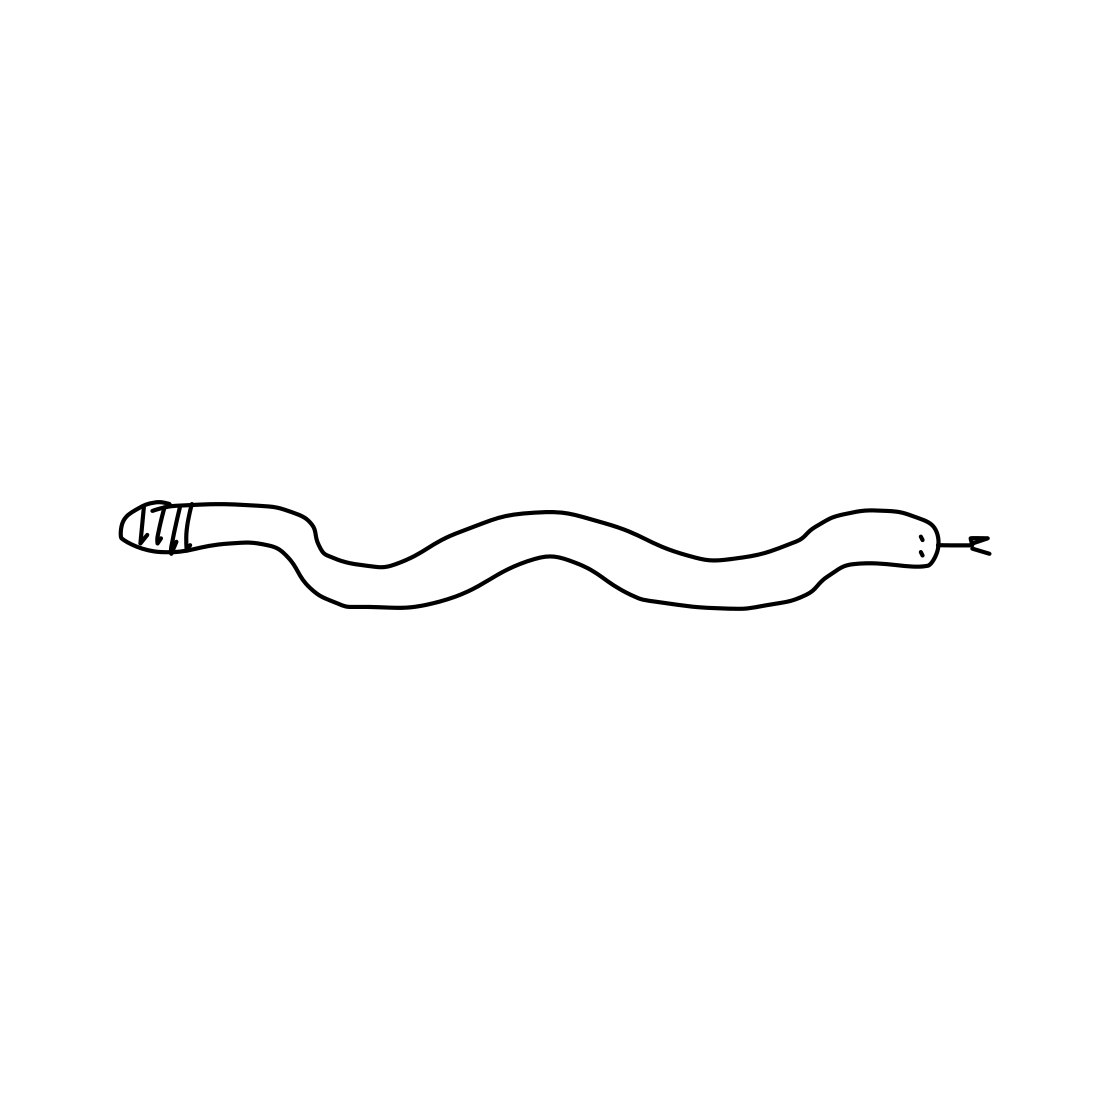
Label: snake